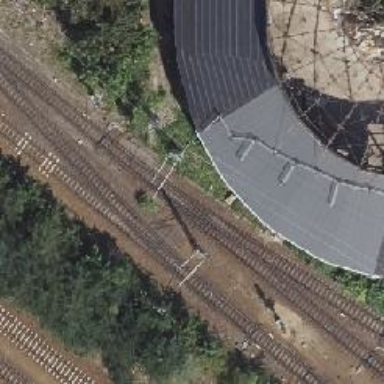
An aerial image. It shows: Railway track with electrified contact lines. This is siding track.